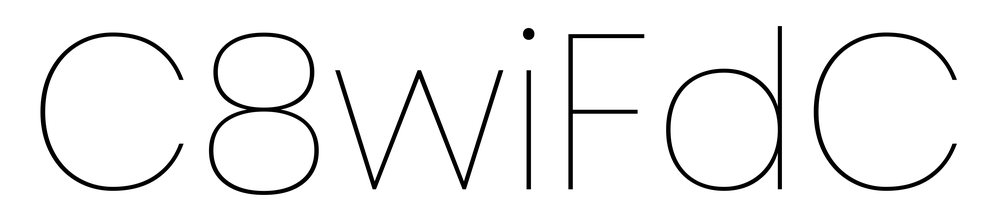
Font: Poppins-Thin